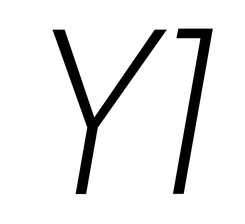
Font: Poppins-ExtraLightItalic